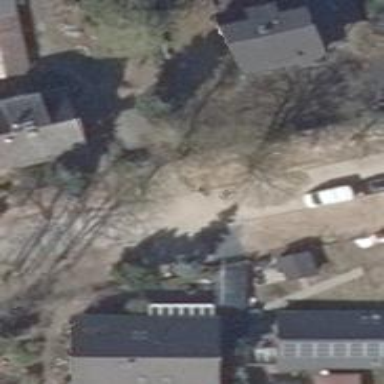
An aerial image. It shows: Residential road with asphalt surface.